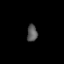
Tissue: prostate
Cell type: T cells
Senescence score: 0.3561
Nuclear area (px): 168
Mean DAPI intensity: 90.292